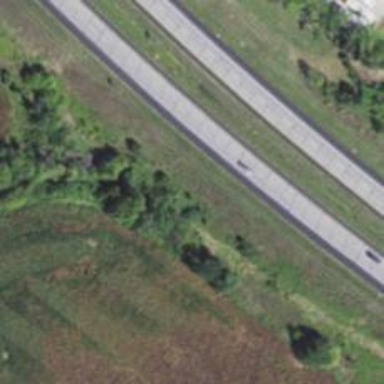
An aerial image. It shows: Asphalt motorway.